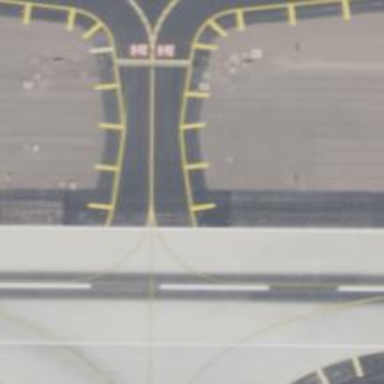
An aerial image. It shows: Image of taxiway at airport.